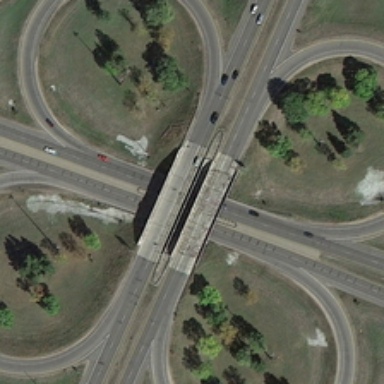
The house is surrounded by many green trees and roads .